Interaction volume radius: 5 \u00c5
Interaction volume height: 10 \u00c5
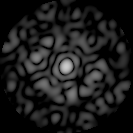
Disorder parameter: 0.8939